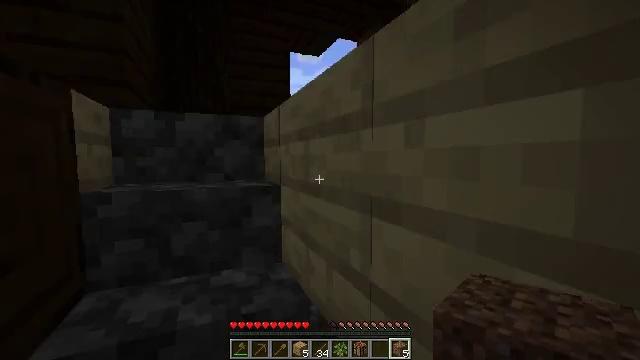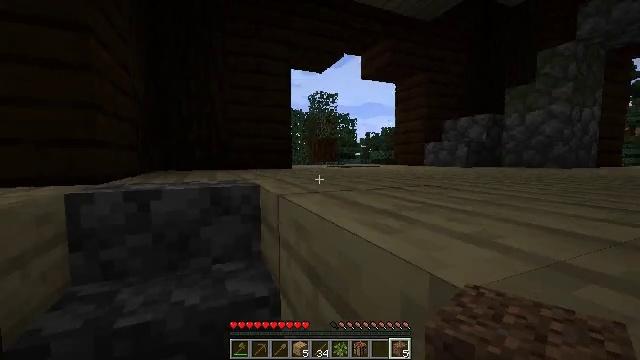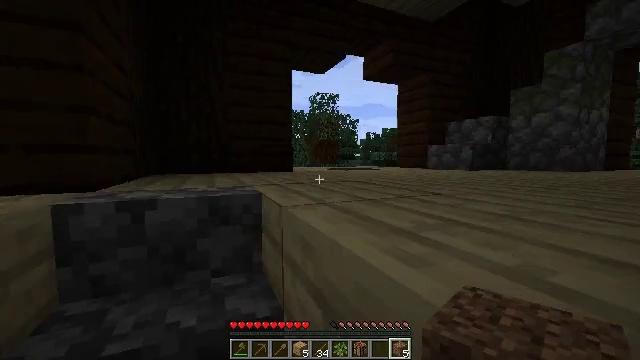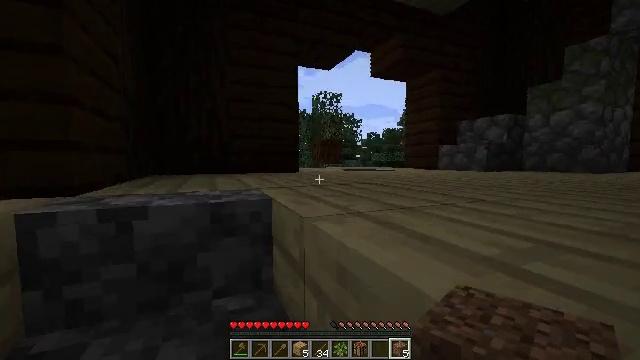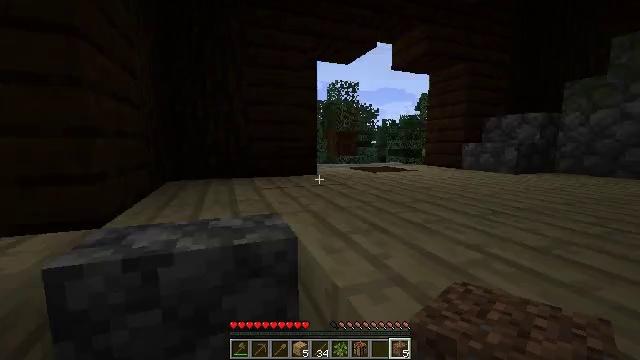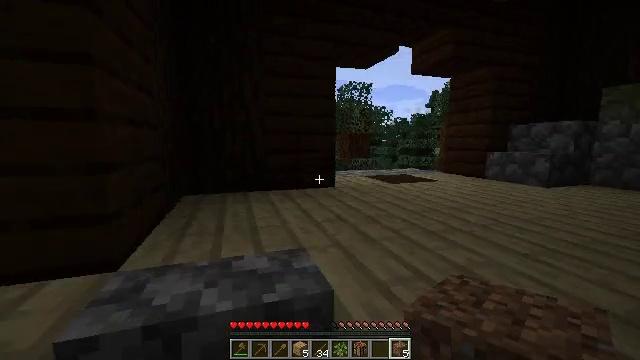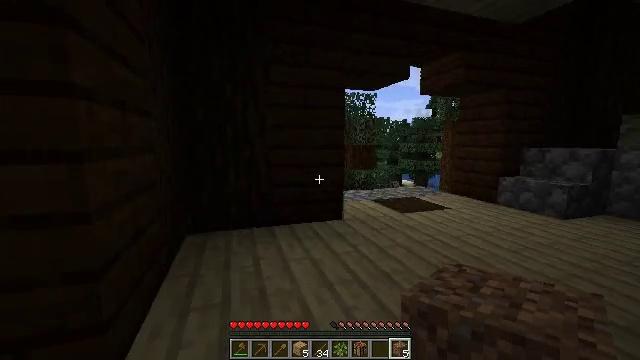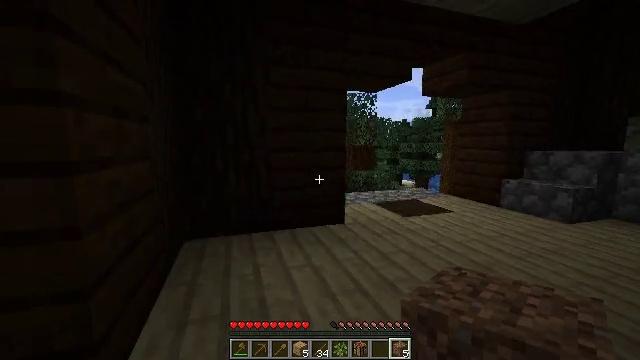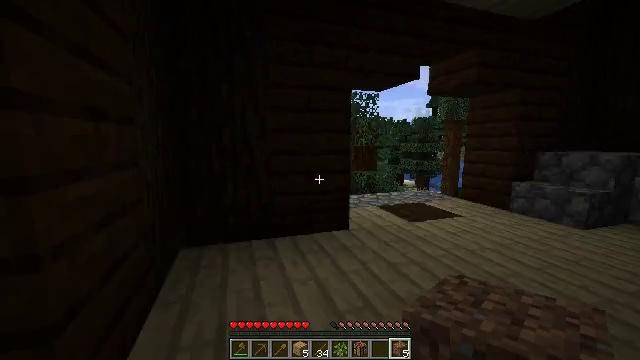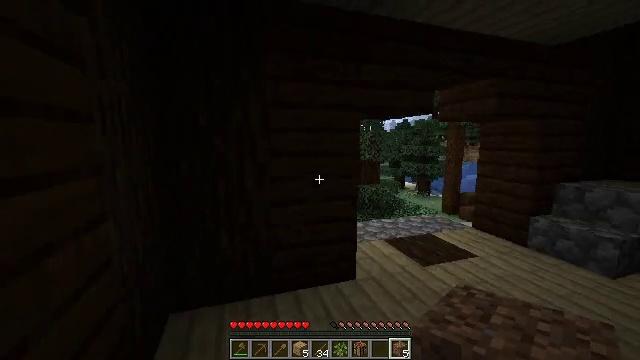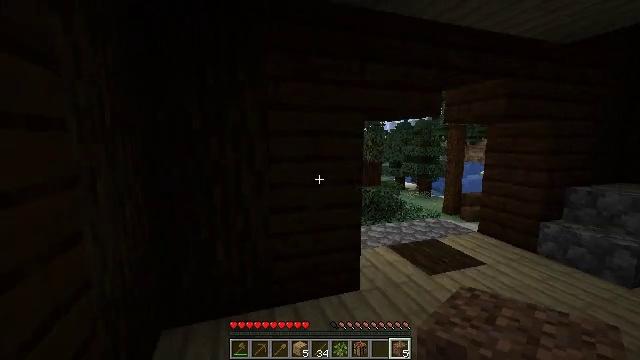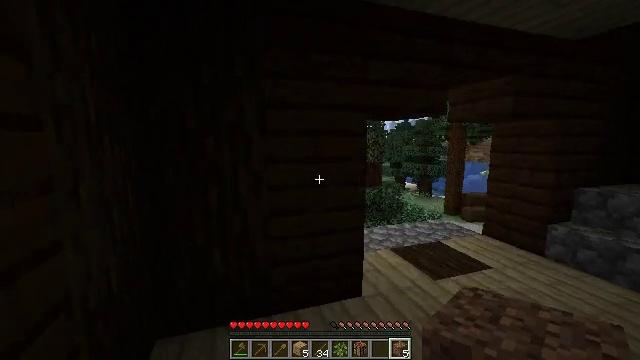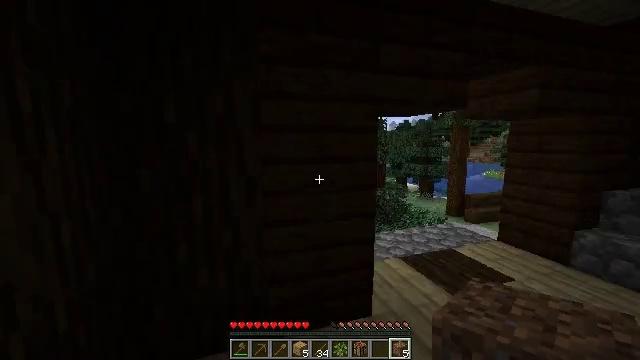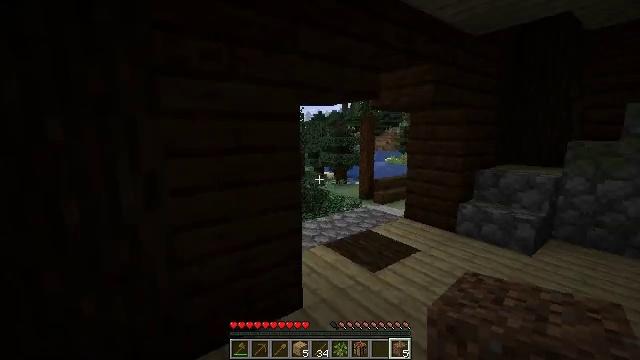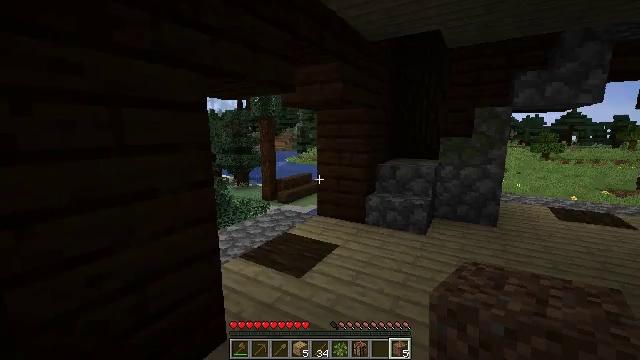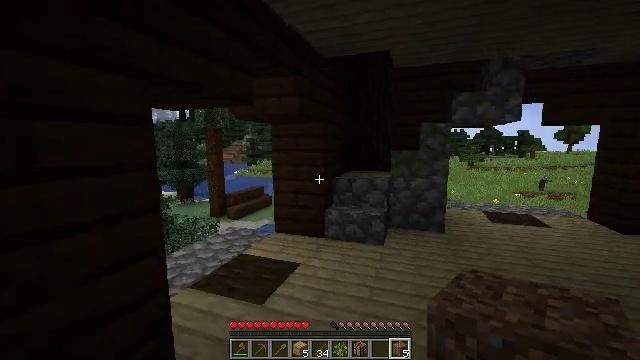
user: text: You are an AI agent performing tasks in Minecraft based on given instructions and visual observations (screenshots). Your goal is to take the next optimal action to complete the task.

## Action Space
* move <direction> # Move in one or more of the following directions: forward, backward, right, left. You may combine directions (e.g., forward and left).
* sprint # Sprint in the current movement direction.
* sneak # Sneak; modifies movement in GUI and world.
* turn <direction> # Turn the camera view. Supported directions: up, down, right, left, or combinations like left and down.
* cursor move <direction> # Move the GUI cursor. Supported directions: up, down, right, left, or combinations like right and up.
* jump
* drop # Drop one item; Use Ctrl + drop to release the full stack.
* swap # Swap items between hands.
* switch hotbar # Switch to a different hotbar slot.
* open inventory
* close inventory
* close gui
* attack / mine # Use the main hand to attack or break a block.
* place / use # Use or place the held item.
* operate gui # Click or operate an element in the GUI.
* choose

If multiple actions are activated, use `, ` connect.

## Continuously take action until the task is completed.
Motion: motion action
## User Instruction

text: Clear the ground by mining grass.
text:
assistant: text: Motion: move forward
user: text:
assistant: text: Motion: move forward
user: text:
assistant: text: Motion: move forward and move left
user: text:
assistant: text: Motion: move forward and move left, turn left and down
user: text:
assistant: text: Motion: move forward and move left, turn left
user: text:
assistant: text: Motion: move forward
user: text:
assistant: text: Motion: move forward
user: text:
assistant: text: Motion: move forward
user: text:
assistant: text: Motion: move forward
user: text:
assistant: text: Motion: move forward
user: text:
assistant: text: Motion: move forward
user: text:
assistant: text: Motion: move forward
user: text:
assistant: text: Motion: move forward and move left, turn right and down
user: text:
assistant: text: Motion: move forward and move left, turn right
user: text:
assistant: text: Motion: move forward and move left, turn right and up
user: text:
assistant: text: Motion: move forward, turn right and up
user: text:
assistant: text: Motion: move forward, turn right
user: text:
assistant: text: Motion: move forward, turn right
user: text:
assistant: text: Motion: move forward and move left, turn right
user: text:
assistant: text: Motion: move forward and move left, turn right
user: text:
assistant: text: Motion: move forward and move left, turn right
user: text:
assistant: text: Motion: move forward and move left
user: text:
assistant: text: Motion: move forward
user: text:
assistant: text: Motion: move forward
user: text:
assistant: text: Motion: move forward
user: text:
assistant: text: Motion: move forward
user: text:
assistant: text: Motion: move forward
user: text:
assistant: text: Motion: move forward
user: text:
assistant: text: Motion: move forward, turn left and down
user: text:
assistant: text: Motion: move forward, turn left